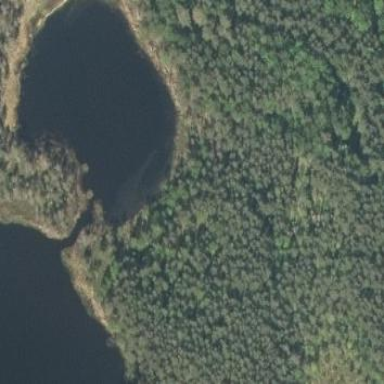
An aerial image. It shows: Serene lake surrounded by nature.